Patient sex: M
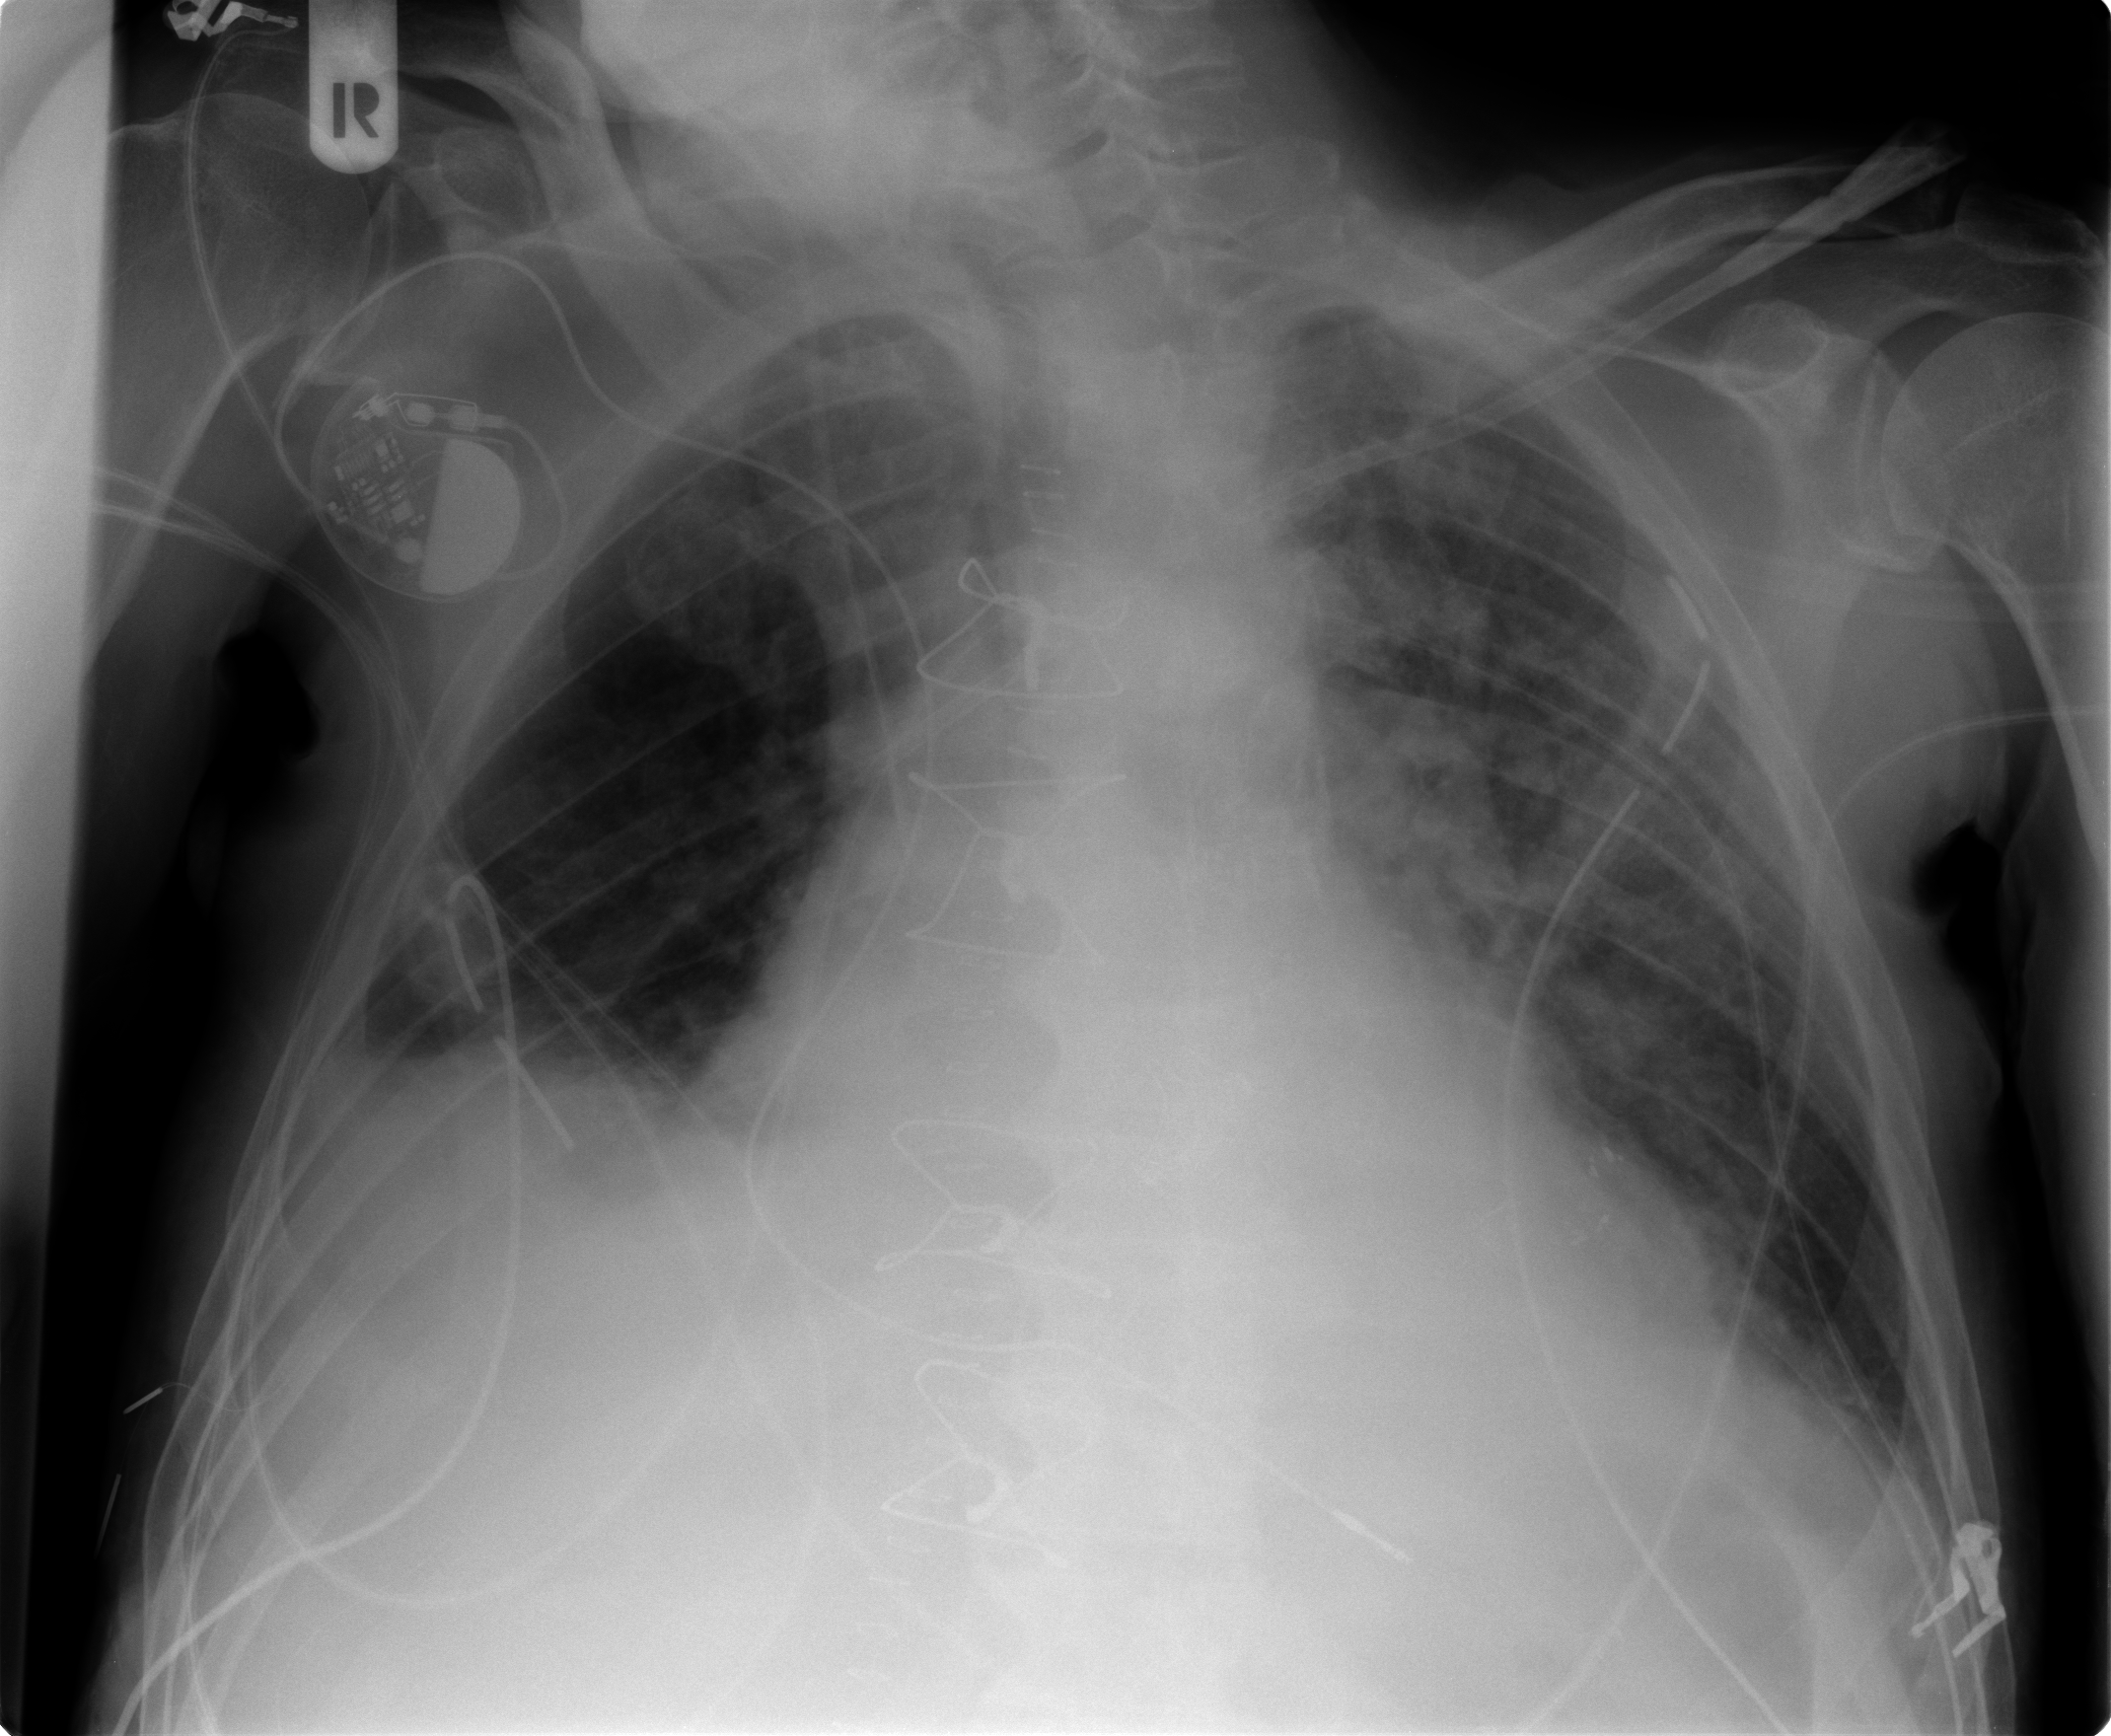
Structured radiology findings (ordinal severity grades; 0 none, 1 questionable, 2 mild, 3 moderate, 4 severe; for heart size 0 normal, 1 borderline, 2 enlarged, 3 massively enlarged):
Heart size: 2
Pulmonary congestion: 2
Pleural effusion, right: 2
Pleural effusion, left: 1
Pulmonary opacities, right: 2
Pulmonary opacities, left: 3
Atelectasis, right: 2
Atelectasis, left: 2